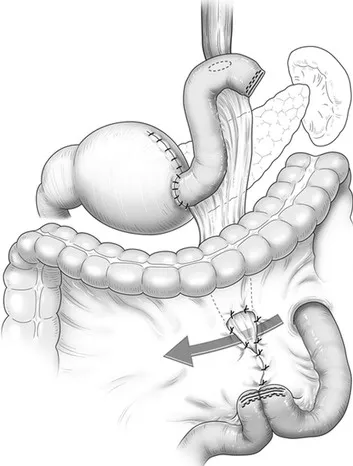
Schema showing detailed findings of the internal hernia in this case.
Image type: radiology (x_ray)